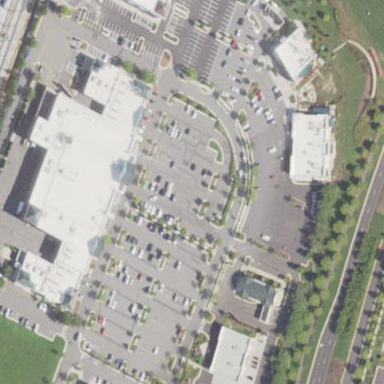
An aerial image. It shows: Retail area.